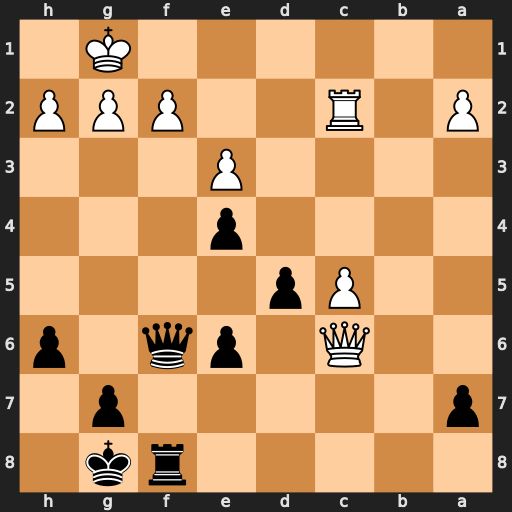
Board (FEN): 5rk1/p5p1/2Q1pq1p/2Pp4/4p3/4P3/P1R2PPP/6K1
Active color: b
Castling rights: -
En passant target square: -
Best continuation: Qa1+ Rc1 Qxc1#